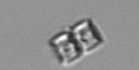
Label: Bacillariophyceae_morphotype1